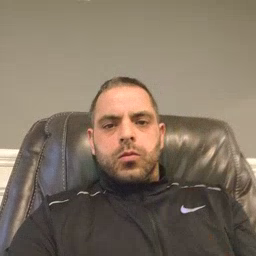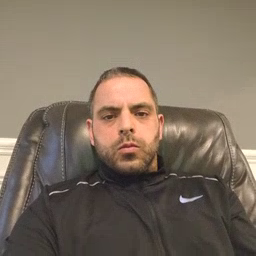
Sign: bedroom